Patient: sex F, age 67
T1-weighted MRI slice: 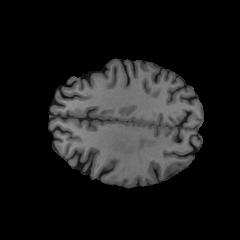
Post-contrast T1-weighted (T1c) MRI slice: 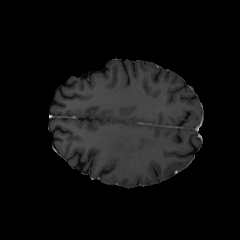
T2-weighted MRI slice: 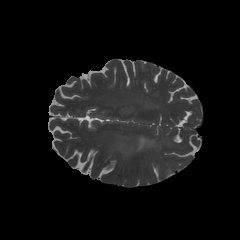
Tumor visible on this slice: yes
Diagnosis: Glioblastoma, IDH-wildtype
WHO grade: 4